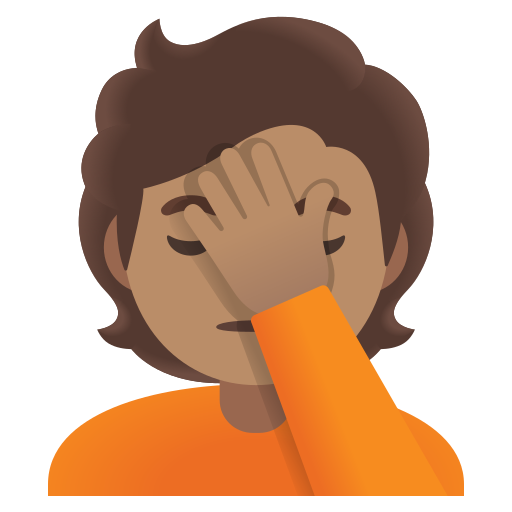
Emoji: 🤦🏽